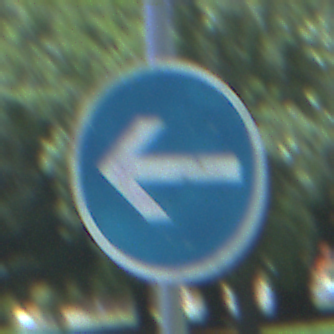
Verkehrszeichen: VorgeschriebeneFahrtrichtungHierLinks
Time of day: Midday
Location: Outdoor (Nature)
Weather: Clear
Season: Summer
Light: Natural